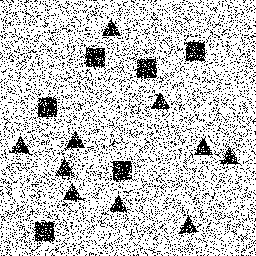
Squares: 6
Triangles: 10
Stars: 0
Total shapes: 16